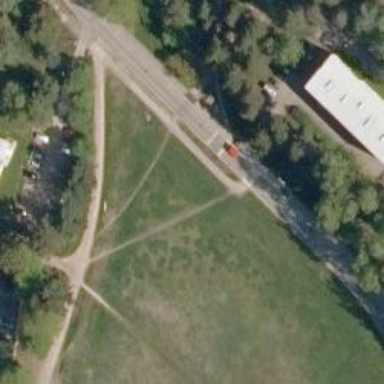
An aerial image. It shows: Path.